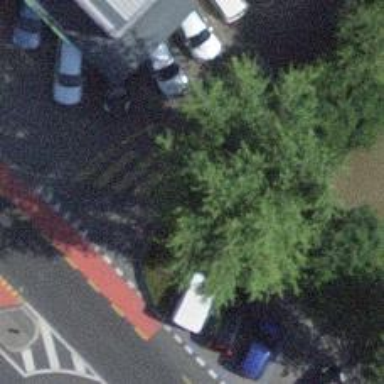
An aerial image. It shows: Kerb serving as barrier.